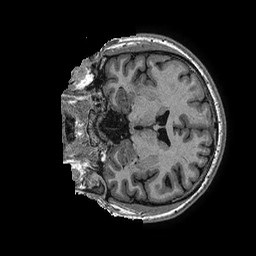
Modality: T1w
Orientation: coronal
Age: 32
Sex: male
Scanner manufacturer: ge
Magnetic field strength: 3 T
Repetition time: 0.006952 s
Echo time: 0.00292 s